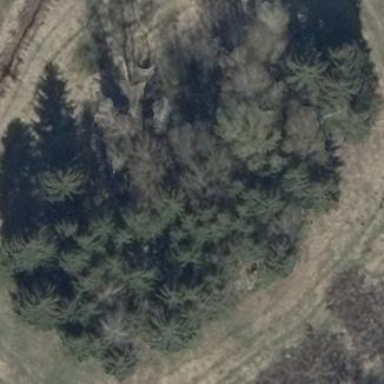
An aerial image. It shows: Forest area.